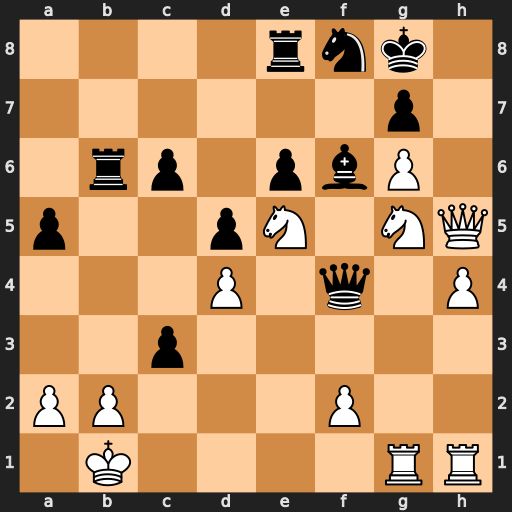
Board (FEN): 4rnk1/6p1/1rp1pbP1/p2pN1NQ/3P1q1P/2p5/PP3P2/1K4RR
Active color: w
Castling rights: -
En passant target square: -
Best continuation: Qh7+ Nxh7 gxh7+ Kh8 Ng6#